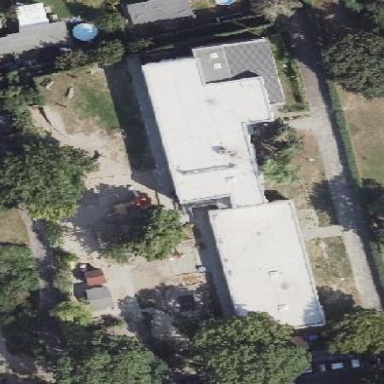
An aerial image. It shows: Kindergarten.